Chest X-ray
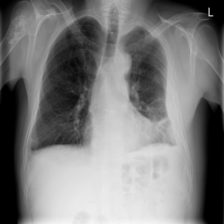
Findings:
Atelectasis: negative
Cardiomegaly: negative
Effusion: negative
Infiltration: negative
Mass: negative
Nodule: negative
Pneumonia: negative
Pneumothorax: negative
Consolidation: negative
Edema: negative
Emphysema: negative
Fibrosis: negative
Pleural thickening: negative
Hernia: negative